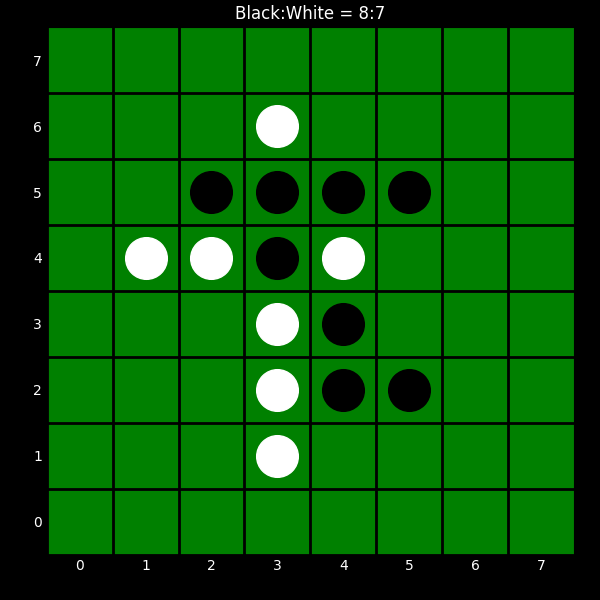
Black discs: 8
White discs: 7